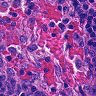
Metastatic tissue present: no